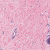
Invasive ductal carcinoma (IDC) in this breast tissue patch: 0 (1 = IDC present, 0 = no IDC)